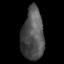
Tissue: skin
Cell type: T cells
Senescence score: 0.7715
Nuclear area (px): 1137
Mean DAPI intensity: 80.323